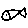
Label: fish